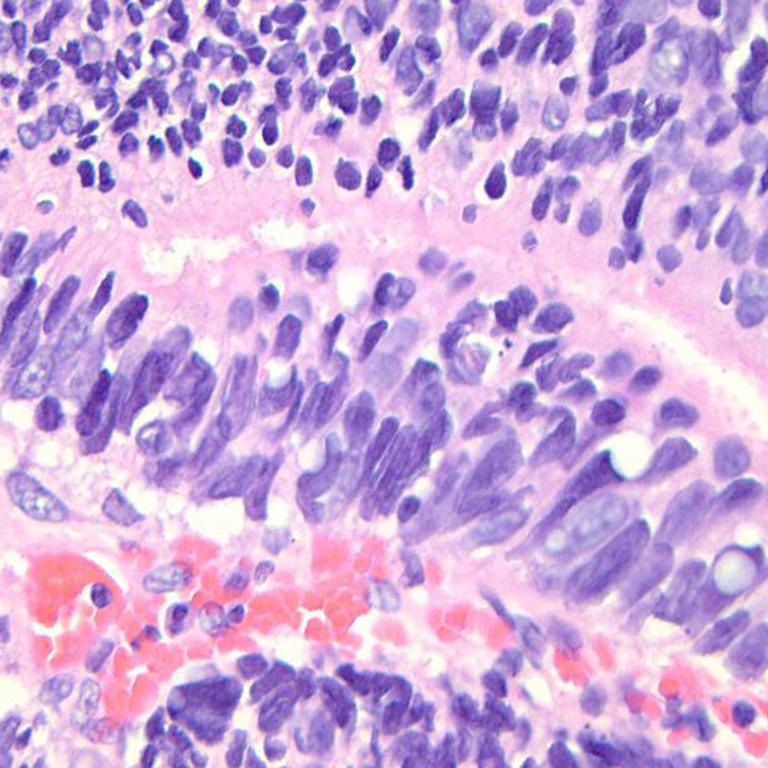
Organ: colon
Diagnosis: adenocarcinomas